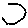
Label: hexagon